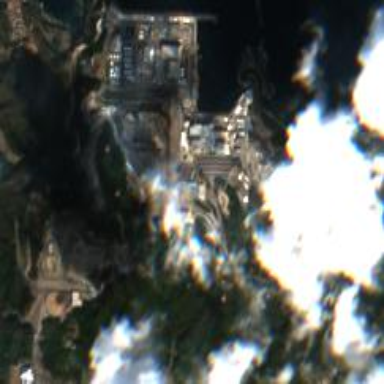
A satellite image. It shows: Industrial area featuring nuclear power plant.